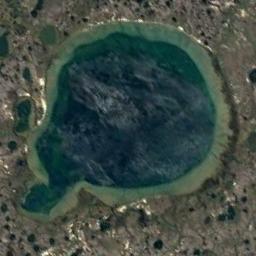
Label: lake